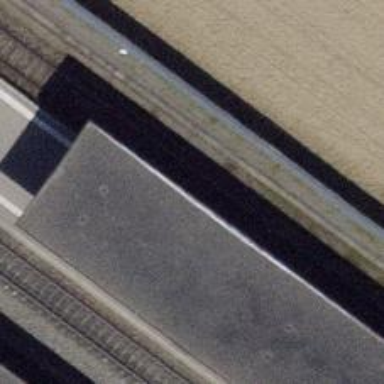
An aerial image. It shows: Public transport stop position along the railway.